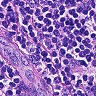
Metastatic tissue present: no